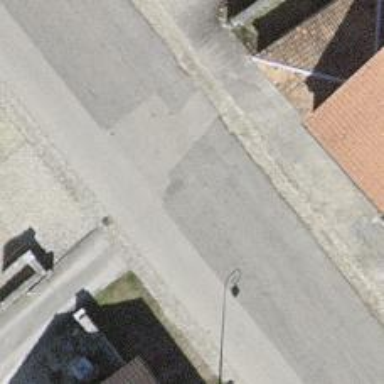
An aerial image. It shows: Residential road.